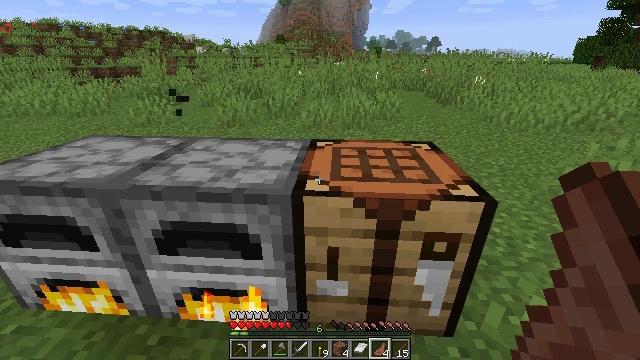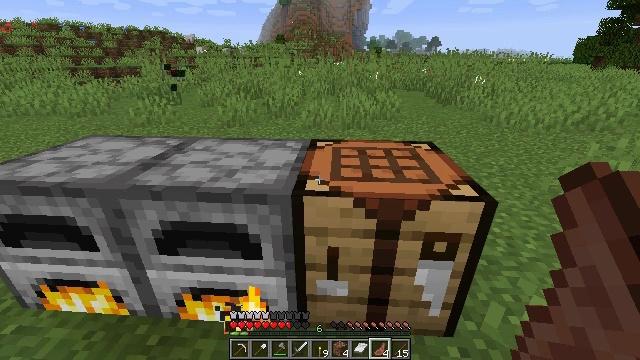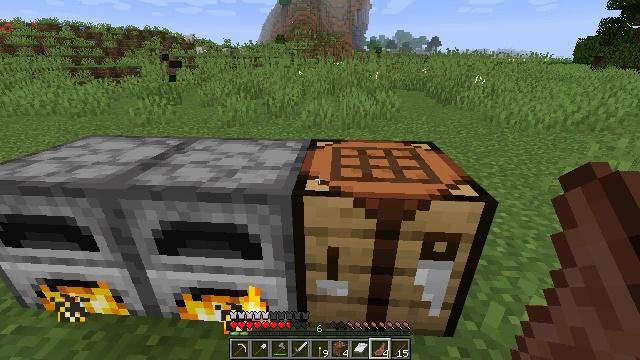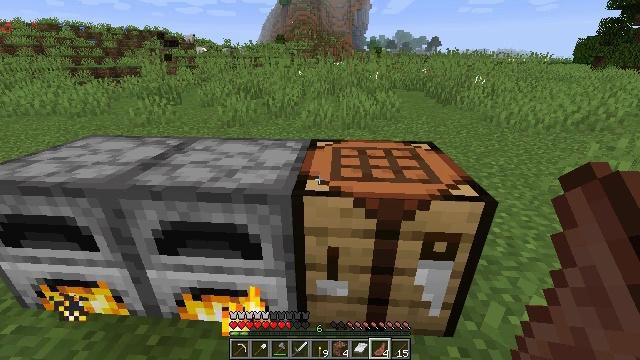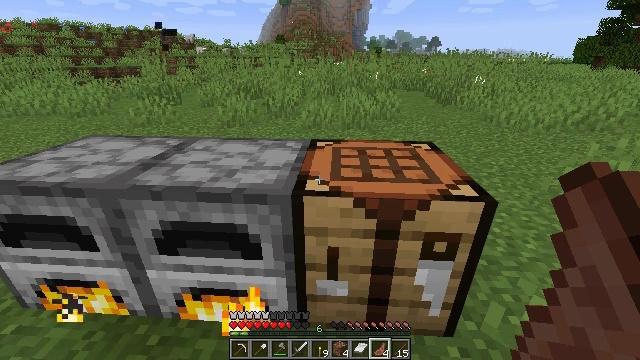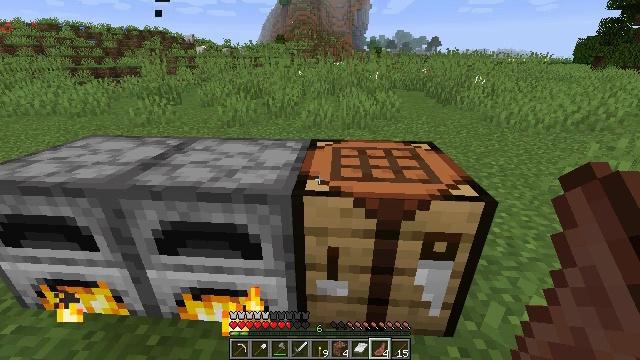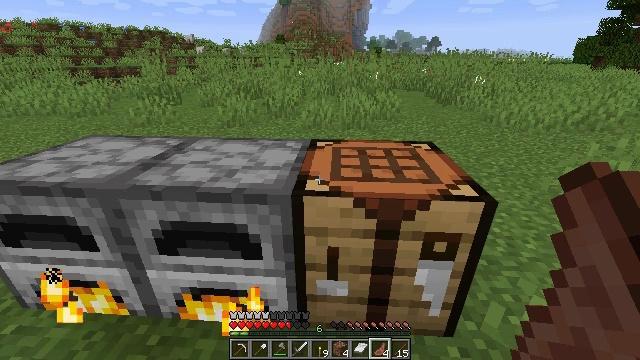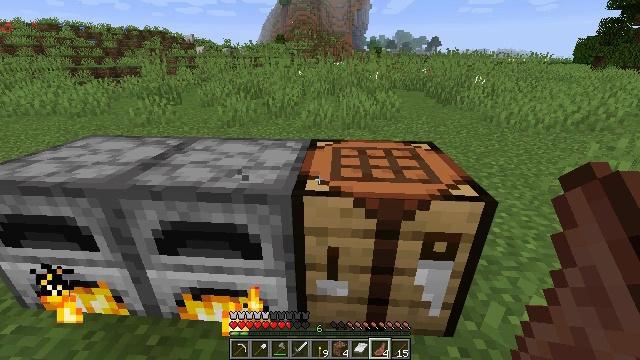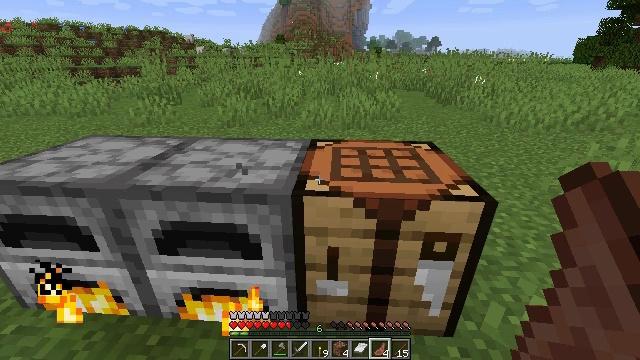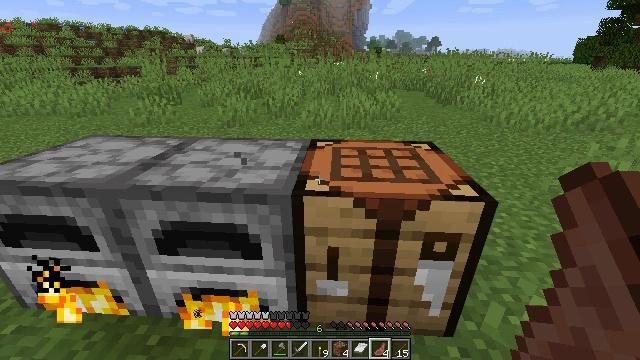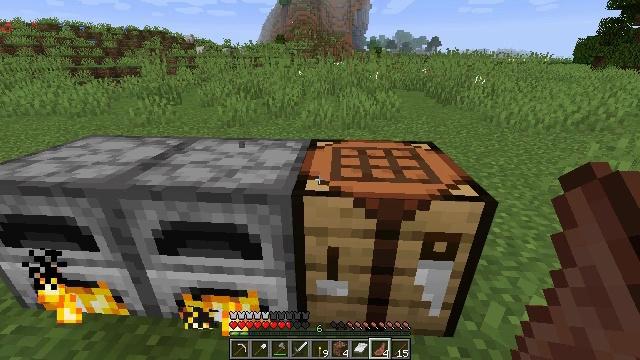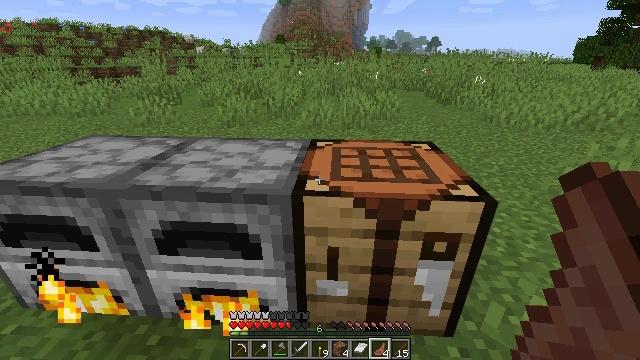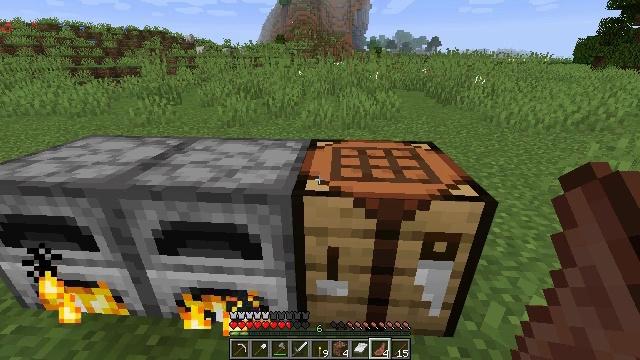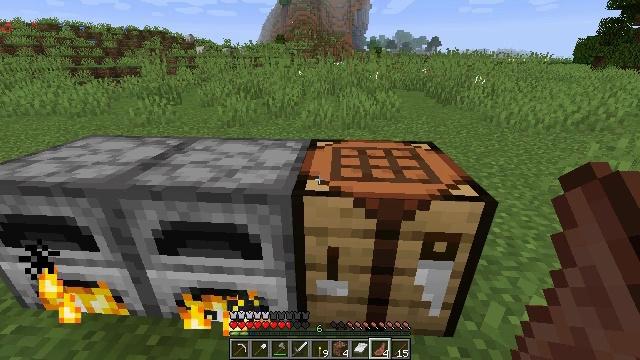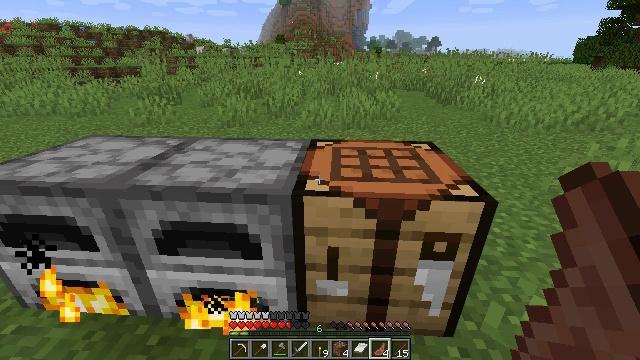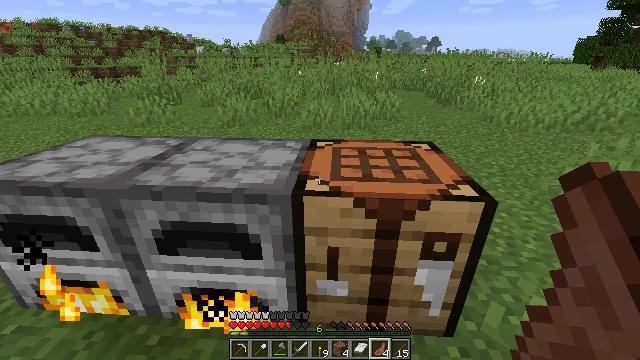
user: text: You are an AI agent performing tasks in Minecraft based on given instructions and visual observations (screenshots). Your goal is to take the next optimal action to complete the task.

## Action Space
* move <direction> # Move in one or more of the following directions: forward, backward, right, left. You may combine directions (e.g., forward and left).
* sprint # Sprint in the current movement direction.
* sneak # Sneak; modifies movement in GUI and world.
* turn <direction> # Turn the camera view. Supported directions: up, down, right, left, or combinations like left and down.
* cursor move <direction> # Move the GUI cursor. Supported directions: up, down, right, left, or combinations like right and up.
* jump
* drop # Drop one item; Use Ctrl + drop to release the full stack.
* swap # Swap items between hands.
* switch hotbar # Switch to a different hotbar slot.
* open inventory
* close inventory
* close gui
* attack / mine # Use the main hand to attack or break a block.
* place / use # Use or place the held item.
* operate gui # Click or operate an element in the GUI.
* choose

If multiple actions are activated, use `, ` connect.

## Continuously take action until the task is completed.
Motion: motion action
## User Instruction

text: Kill undead mobs.
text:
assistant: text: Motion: no_op
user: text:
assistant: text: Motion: no_op
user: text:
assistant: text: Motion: no_op
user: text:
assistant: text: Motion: no_op
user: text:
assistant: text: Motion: no_op
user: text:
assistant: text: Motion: no_op
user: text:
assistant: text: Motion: no_op
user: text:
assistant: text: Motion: no_op
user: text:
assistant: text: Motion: no_op
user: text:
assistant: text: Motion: no_op
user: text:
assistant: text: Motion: no_op
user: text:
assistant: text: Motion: no_op
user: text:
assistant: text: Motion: no_op
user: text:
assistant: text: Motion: no_op
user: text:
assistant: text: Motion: no_op
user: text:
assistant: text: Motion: no_op
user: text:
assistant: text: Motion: no_op
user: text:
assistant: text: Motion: no_op
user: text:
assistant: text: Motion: no_op
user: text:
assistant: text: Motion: no_op
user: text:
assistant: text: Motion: no_op
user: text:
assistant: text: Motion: no_op
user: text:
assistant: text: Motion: no_op
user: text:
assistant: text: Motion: no_op
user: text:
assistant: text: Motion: no_op
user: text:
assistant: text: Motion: no_op
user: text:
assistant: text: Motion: no_op
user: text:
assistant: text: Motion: no_op
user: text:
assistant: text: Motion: no_op
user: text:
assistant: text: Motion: no_op